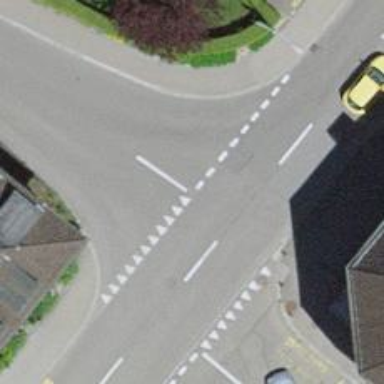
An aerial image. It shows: Road with "give way" sign.